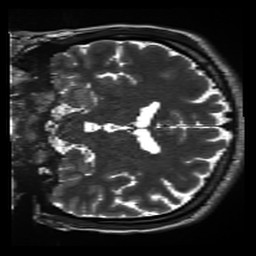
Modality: inplaneT2
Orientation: coronal
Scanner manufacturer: siemens
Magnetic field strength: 3 T
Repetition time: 11 s
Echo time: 0.059 s